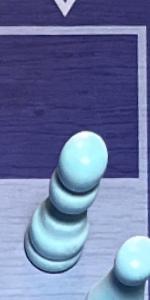
Label: Pawn_White